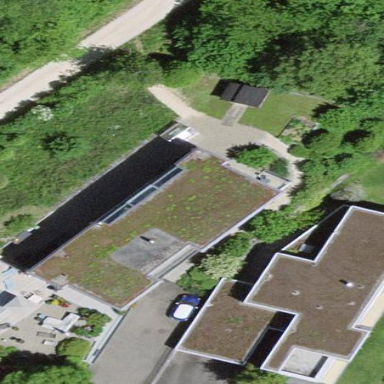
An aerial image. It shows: Detached building.